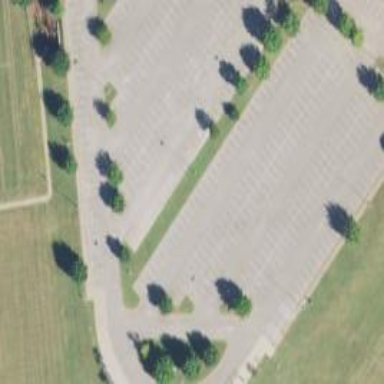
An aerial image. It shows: Parking area with asphalt surface.